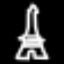
Label: The Eiffel Tower